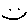
Label: smiley face